Interaction volume radius: 10 \u00c5
Interaction volume height: 20 \u00c5
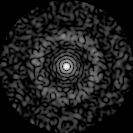
Disorder parameter: 0.8239